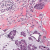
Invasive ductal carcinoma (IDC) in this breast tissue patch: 1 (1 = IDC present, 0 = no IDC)